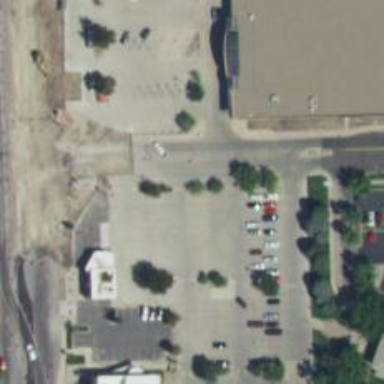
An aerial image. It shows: Parking space.